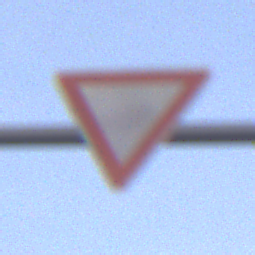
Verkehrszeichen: VorfahrtGewaehren
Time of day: SunriseSunset
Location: Outdoor (Urban)
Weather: PartlyCloudy
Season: NotSpecified
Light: Natural